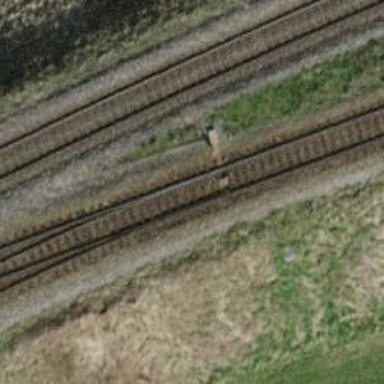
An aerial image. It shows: Single track railway spur with electrification through contact line.